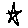
Label: star